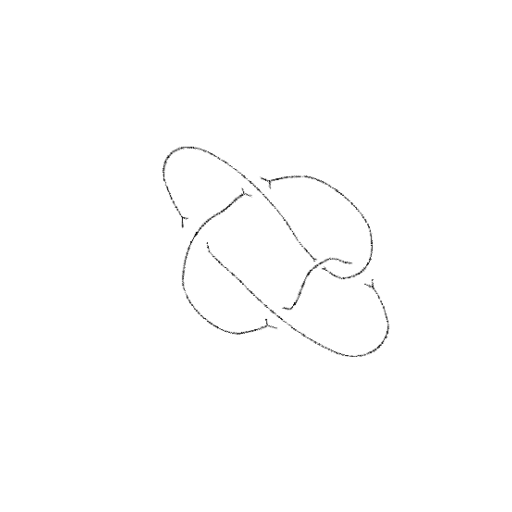
Crossing number: 5